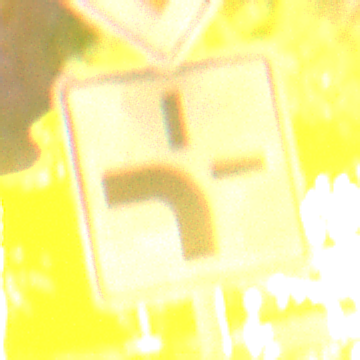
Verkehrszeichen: VerlaufVorfahrtsstrasse1
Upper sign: Vorfahrtsstrasse
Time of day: Night
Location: Outdoor (Suburban)
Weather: Clear
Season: NotSpecified
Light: Artificial